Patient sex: M
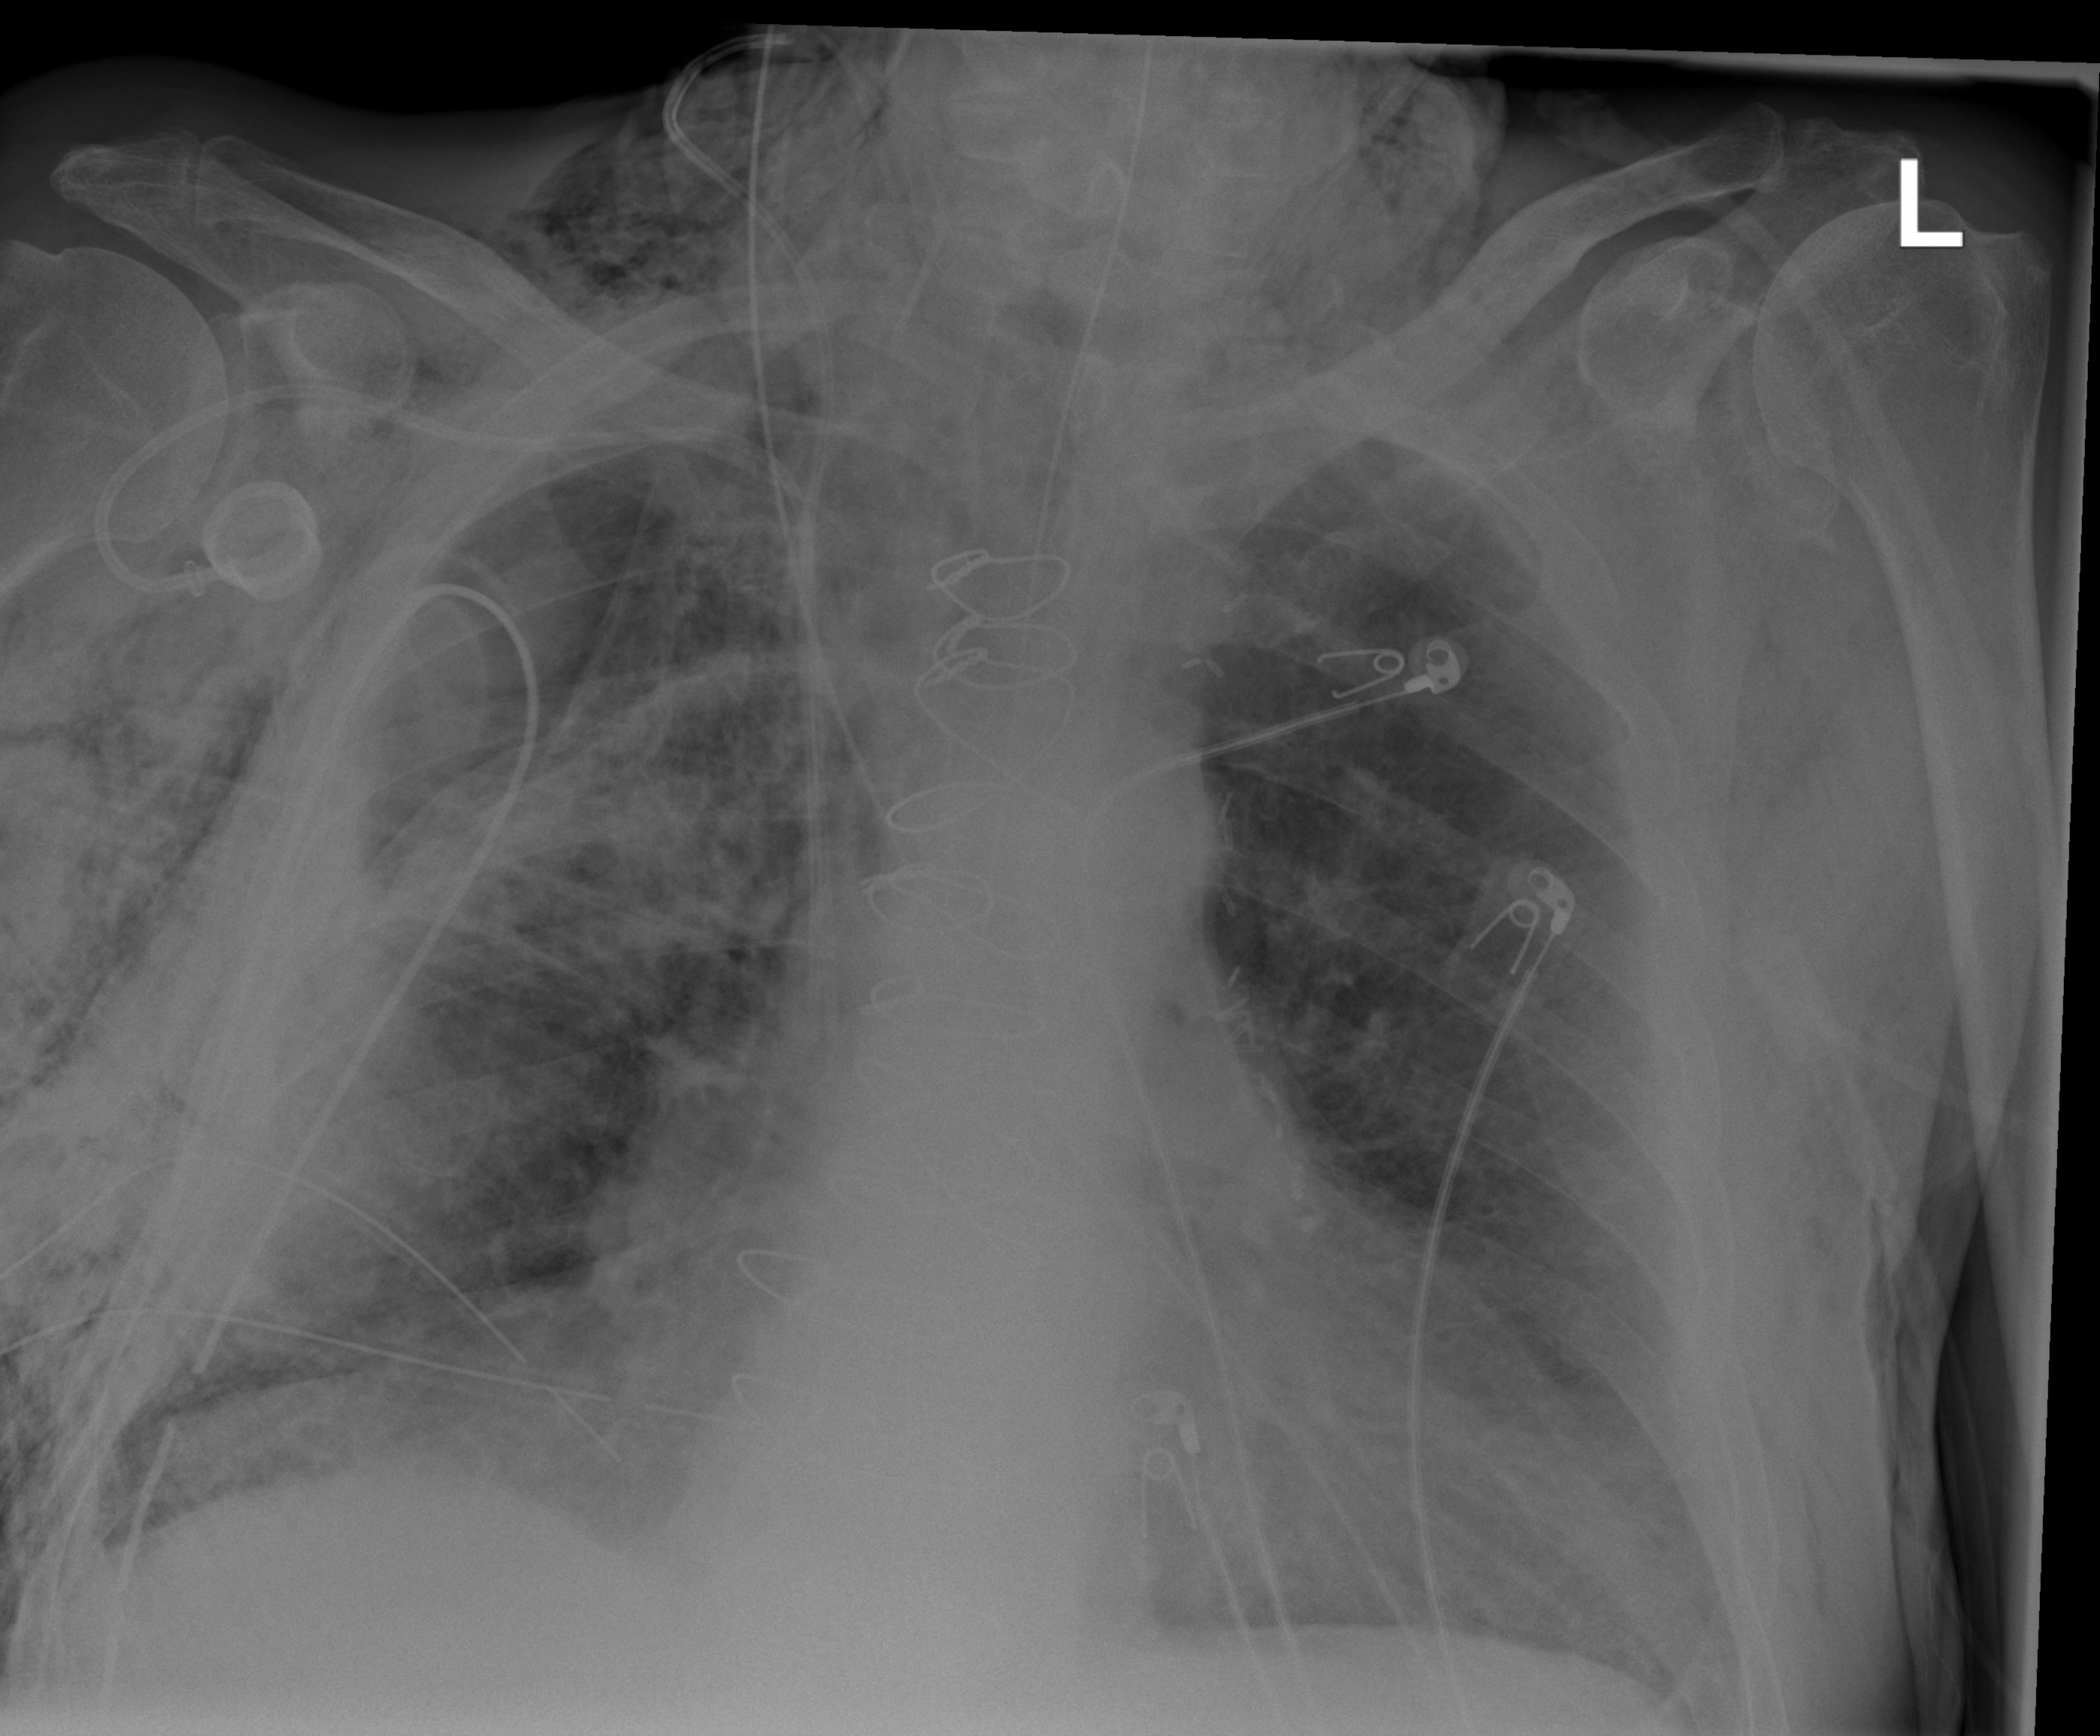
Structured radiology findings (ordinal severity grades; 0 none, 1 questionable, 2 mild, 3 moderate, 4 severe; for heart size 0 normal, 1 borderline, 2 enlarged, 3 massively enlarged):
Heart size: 2
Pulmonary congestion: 1
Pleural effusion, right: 1
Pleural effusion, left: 2
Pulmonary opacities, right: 3
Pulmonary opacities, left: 2
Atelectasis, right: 3
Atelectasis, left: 2